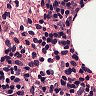
Metastatic tissue present: no